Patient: sex M, age 65
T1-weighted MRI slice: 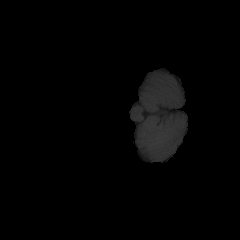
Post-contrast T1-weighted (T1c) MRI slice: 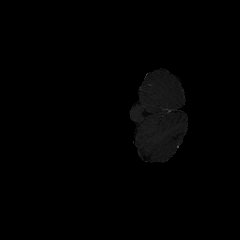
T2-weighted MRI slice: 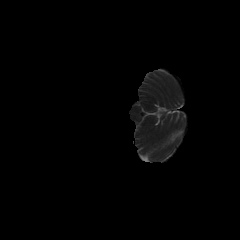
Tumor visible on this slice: no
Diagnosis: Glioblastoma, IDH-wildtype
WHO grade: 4